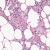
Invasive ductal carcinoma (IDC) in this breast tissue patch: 0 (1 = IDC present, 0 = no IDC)